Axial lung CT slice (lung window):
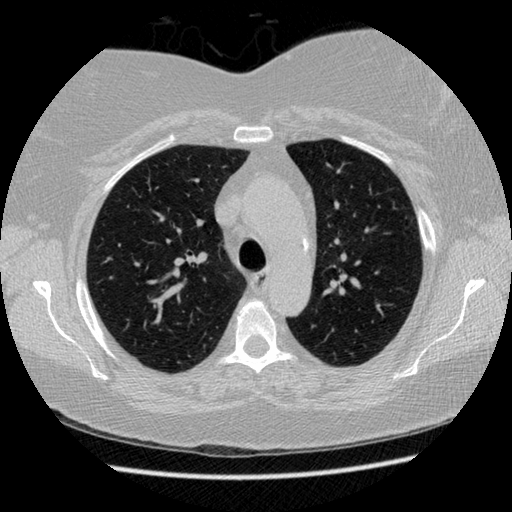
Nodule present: no